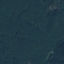
Label: Forest